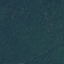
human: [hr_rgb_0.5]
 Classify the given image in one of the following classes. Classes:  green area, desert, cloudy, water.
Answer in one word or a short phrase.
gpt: green area